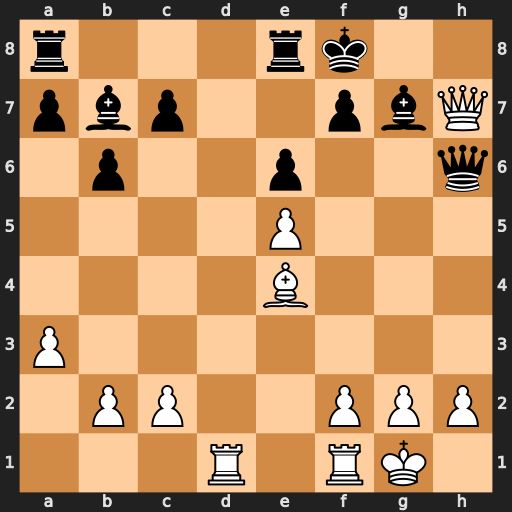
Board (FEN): r3rk2/pbp2pbQ/1p2p2q/4P3/4B3/P7/1PP2PPP/3R1RK1
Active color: w
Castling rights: -
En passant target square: -
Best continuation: Qxh6 Bxh6 Bxb7